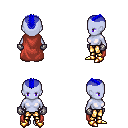
a pixel art fantasy rpg character, female body template, dark elf, purple skin, maroon cape, gold greaves, blue short mohawk hairstyle, metal gloves, gold boots, four views (front, back, left, right), 2x2 character sprite sheet, small pixel art, hard edges, no anti-aliasing